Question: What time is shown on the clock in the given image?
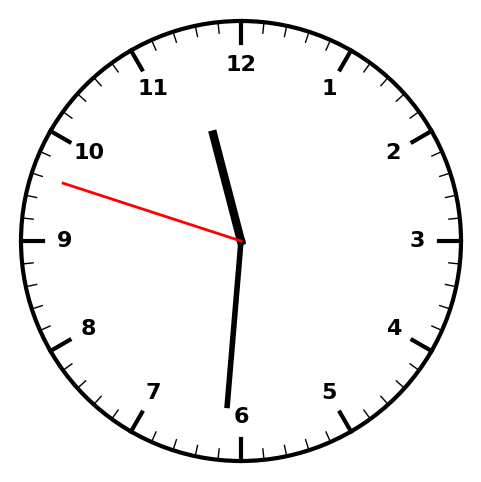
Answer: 11:30:48